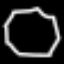
Label: octagon